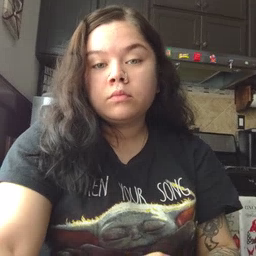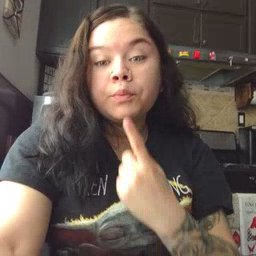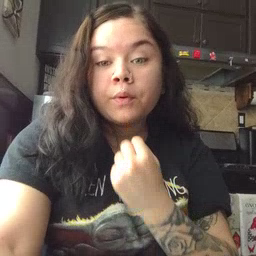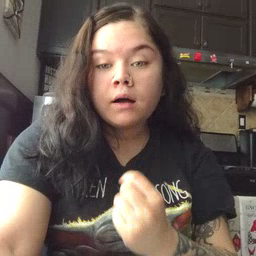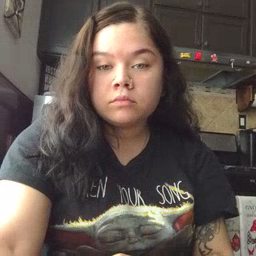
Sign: red